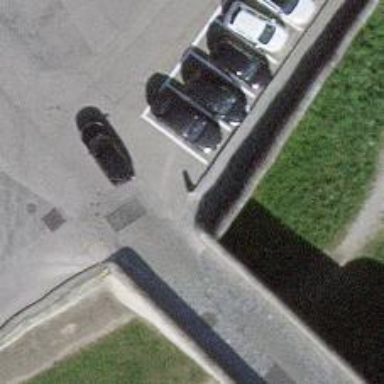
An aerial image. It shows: Wall is shown in the image.